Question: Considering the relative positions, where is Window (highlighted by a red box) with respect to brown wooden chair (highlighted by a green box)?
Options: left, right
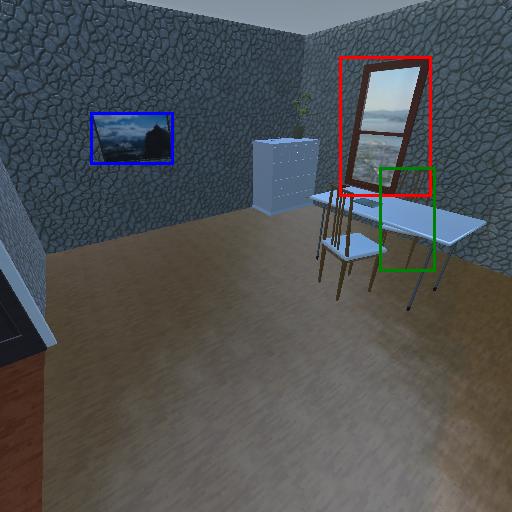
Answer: left